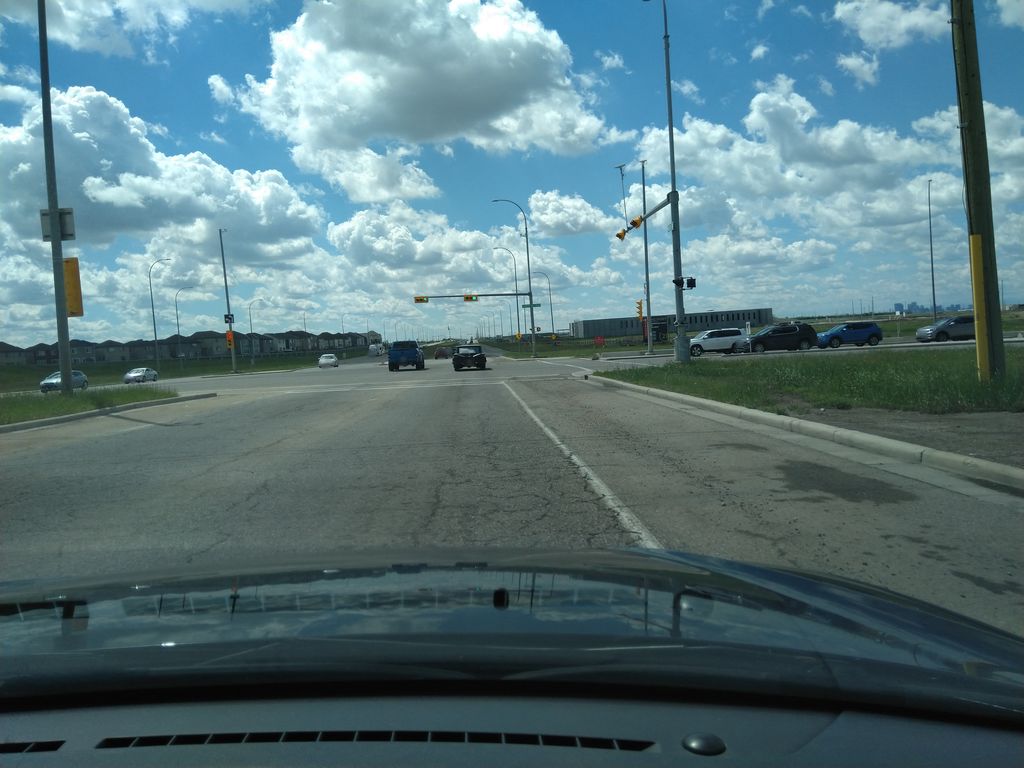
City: calgary